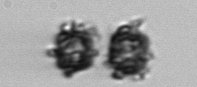
Label: Thalassiosira_TAG_external_detritus